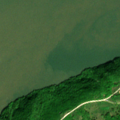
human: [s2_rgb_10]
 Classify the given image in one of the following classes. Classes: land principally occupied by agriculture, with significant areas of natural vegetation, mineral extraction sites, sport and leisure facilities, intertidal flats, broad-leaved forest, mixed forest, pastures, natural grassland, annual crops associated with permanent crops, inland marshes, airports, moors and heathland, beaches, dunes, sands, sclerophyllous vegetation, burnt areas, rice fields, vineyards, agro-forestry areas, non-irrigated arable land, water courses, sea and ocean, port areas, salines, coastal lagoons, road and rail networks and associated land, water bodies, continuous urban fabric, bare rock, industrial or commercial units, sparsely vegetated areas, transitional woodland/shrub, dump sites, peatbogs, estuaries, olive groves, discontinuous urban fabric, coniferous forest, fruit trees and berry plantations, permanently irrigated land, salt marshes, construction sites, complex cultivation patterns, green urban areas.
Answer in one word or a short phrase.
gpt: complex cultivation patterns, land principally occupied by agriculture, with significant areas of natural vegetation, broad-leaved forest, water courses